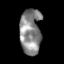
Tissue: skin
Cell type: Epithelial cells
Senescence score: 0.2749
Nuclear area (px): 948
Mean DAPI intensity: 136.5